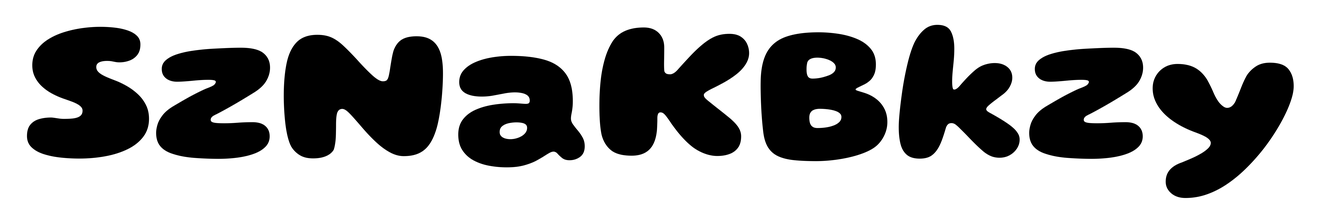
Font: Gluten_ExtraBold